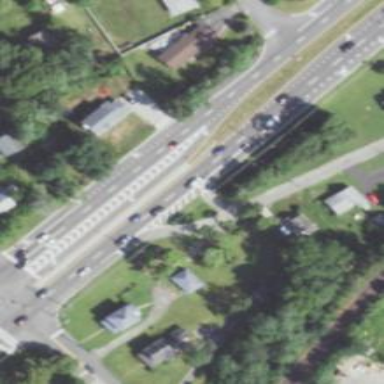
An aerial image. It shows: Trunk link highway with asphalt surface.